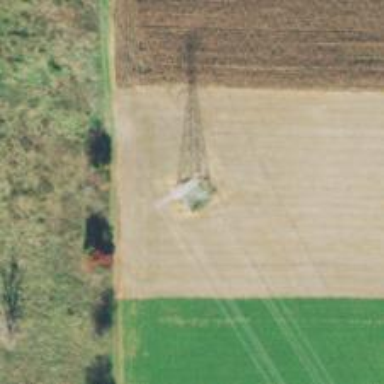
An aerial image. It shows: Lattice structure tower used for power transmission.